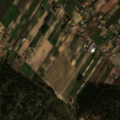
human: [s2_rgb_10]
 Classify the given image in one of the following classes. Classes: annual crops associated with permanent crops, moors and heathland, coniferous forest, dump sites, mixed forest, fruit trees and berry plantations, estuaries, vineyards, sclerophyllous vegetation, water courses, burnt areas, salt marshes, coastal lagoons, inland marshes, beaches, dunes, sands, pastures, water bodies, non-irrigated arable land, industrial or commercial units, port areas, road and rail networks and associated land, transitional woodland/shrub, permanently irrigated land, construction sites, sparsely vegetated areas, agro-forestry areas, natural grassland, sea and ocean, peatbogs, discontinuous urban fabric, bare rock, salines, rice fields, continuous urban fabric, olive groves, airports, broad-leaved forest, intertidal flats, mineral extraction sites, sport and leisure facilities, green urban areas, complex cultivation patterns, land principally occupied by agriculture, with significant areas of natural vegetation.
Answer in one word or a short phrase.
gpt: discontinuous urban fabric, permanently irrigated land, vineyards, agro-forestry areas, broad-leaved forest